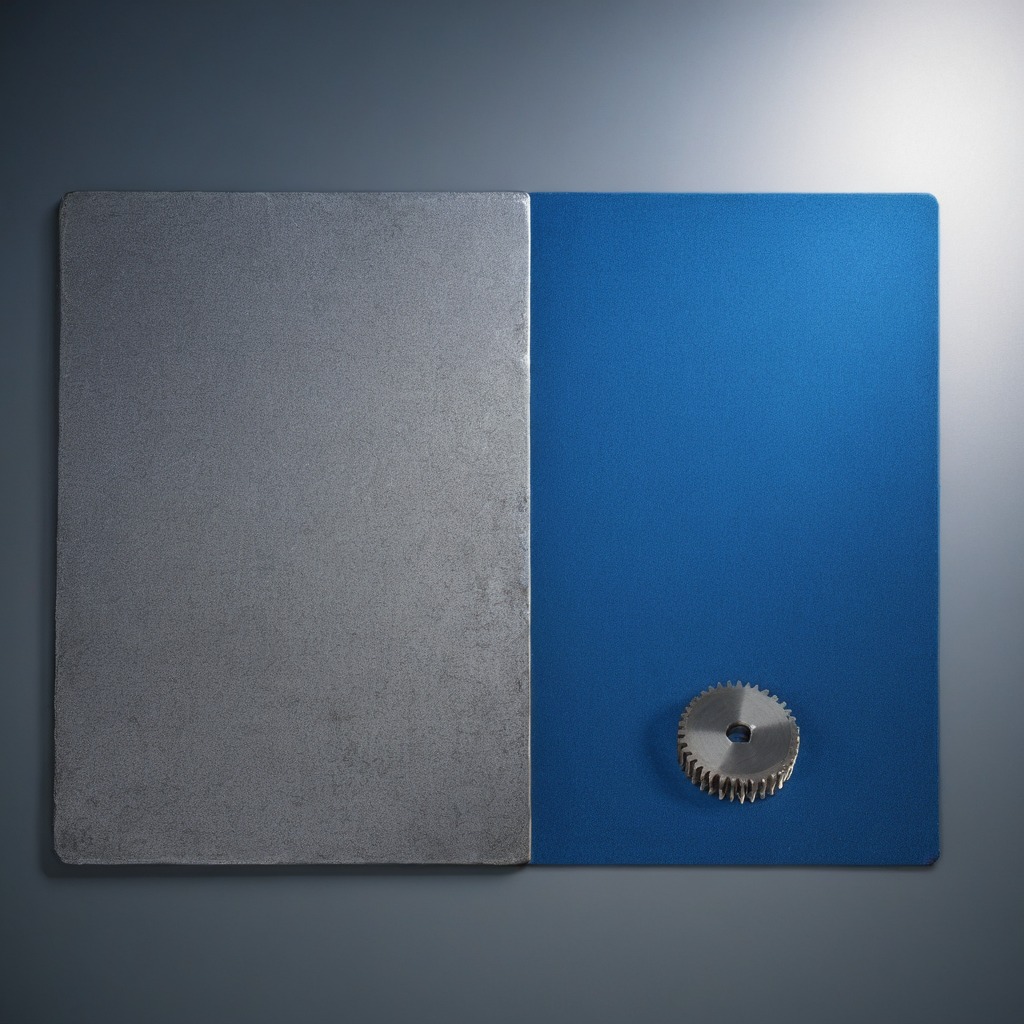
A steel gear with teeth lies on the granite tabletop.